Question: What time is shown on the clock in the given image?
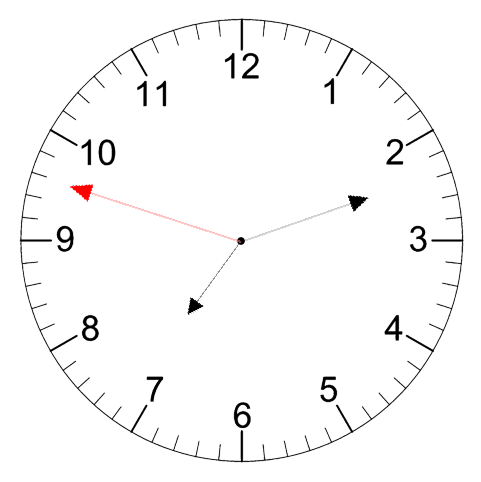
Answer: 07:11:48